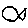
Label: fish